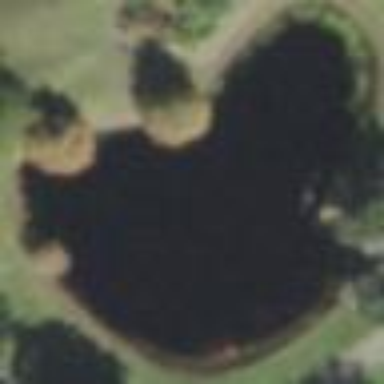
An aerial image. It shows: Pond surrounded by natural water.